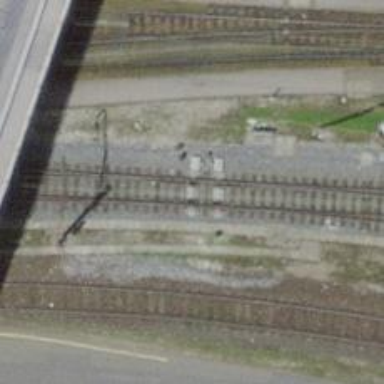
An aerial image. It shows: Railway switch.